Question: I am newbie in vps. I installed centos 6.5 64bit. one hour ago and installed Apache, php, mysql successfully. now I have to install phpmyadmin. It requires something called LAMP. I don't know if LAMP is already installed by default with centos or I have to manually install it. What is the ssh command to check it if LAMP installed or just answer yes or no.
UPDATE:
[understood]
That blogger confused me by separating LAMP with comma.

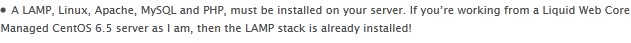
Answer: If LAMP was correctly installed, i.e., PATH is already set for php,mysql and apache2, then run following commands from terminal:-
'''
php -v // Return PHP version
apache2 -v // Returns apache version
mysql --version // Returns mysql version
'''
if all of the above command returns their respective versions, then it means LAMP is installed.
if it doesn't then there might be two cases:-
1) LAMP might be installed but is not added to path.
2) LAMP is not installed, Install it.
As for the first case, if it is installed but not runnable from terminal, then just run following commands to see where LAMP components are installed:-
Find file with name "apache2" in your pc. It will return list of path where a file name called "apache2" exists. You can then cross examine it further.
'''
sudo find / -name apache2
'''
Run the above same command to find file "mysql" and follow the same procedure further.
'''
sudo find / -name mysql
'''
For PHP:-
'''
sudo find / -name php
'''